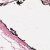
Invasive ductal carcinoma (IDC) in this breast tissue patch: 0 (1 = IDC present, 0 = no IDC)